Question: > Error: java.io.FileNotFoundException: ppuild\intermediates
es\merged\debug\drawable-mdpi-v4bc_ic_star_black_48dp.png (The requested operation cannot be performed on a file with a user-mapped section open)
trying to build project but file name changes all the time, error remain same

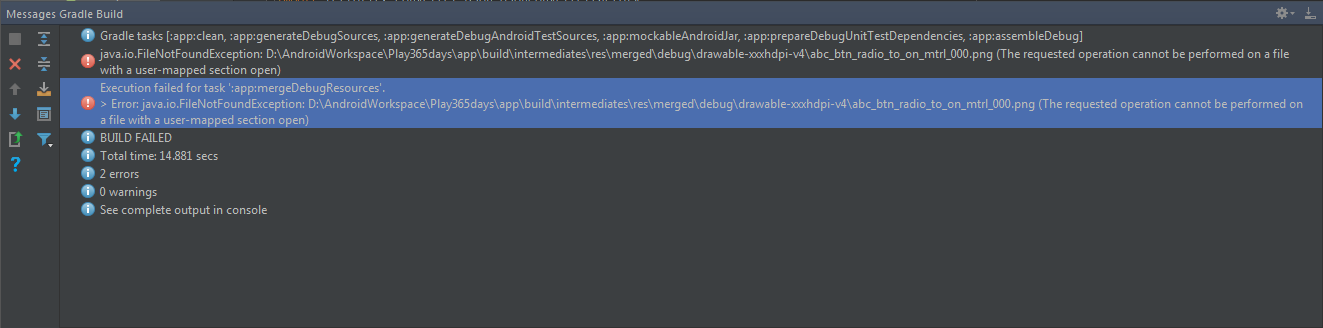
Answer: 1. Just open this(appuild\intermediates
es\merged\debug\drawable-mdpi-v4bc_ic_star_black_48dp.png) file directory and delete it.
2. Clean and Re-build your project.
Hope this will help you.